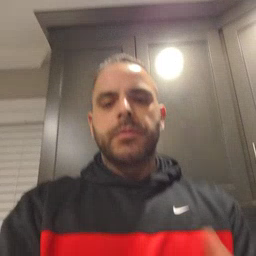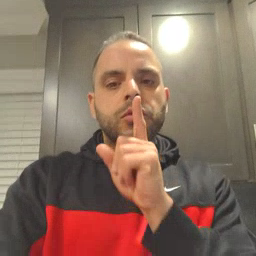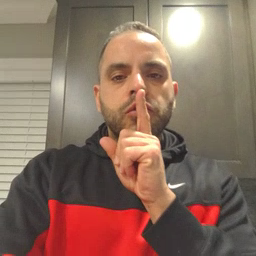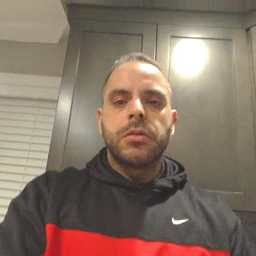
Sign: shhh